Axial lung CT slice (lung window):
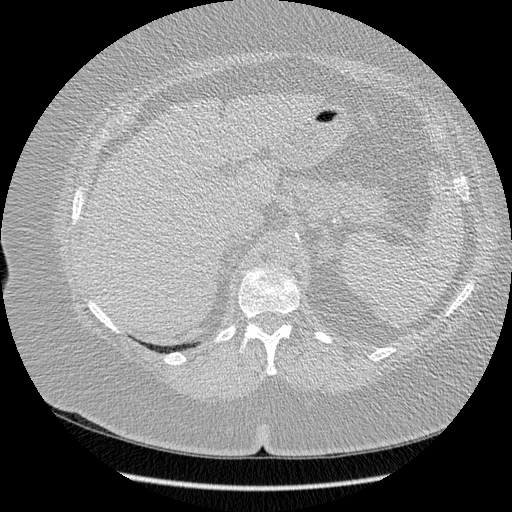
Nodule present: no